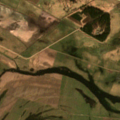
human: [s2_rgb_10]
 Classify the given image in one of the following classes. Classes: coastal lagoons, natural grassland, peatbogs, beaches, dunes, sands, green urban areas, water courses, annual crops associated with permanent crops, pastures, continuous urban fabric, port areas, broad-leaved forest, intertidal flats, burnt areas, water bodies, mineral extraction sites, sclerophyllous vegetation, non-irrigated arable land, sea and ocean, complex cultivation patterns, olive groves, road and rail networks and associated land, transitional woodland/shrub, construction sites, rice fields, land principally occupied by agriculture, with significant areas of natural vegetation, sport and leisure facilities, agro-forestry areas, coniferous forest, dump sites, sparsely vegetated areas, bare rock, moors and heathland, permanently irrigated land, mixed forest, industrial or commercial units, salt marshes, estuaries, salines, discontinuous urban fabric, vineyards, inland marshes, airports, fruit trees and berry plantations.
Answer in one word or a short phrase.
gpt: non-irrigated arable land, pastures, complex cultivation patterns, land principally occupied by agriculture, with significant areas of natural vegetation